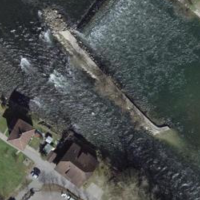
EUNIS habitat code: 15
Species observed at this site:
Cyanistes caeruleus
Cydonia oblonga